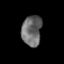
Tissue: prostate
Cell type: Epithelial cells
Senescence score: 0.3171
Nuclear area (px): 587
Mean DAPI intensity: 107.569